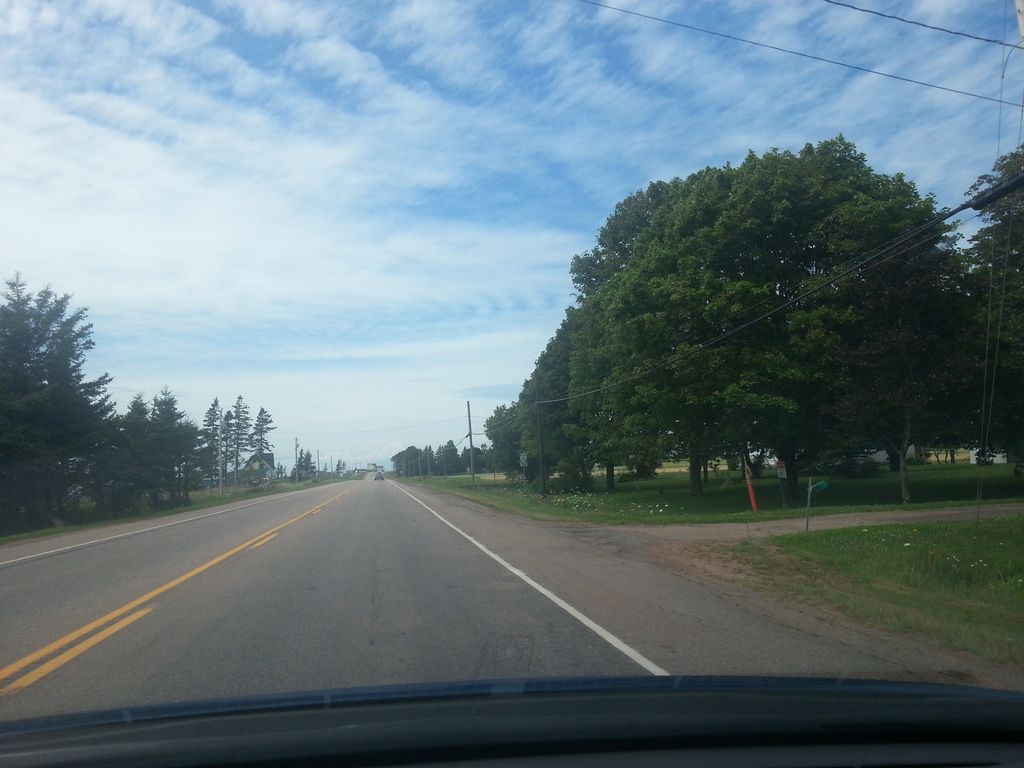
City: charlottetown